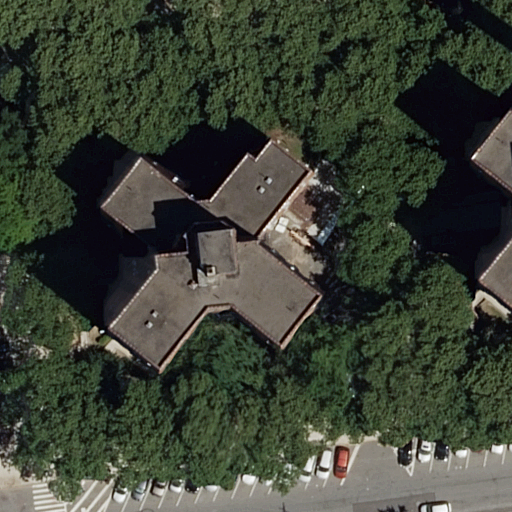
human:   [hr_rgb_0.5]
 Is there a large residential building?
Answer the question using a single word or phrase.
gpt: yes

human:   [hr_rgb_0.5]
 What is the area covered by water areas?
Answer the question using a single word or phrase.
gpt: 0m2

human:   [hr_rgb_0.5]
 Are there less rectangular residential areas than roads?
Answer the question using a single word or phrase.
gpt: yes

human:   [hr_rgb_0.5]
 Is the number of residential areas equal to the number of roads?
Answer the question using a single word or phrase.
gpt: no

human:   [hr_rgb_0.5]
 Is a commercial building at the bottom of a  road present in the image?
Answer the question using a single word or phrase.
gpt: no

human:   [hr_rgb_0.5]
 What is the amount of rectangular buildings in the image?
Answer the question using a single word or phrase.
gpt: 0

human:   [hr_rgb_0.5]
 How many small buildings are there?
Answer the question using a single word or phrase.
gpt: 0

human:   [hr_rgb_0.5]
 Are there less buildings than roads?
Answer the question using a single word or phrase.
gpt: yes

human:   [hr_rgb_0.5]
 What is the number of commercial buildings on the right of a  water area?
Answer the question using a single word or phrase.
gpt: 0

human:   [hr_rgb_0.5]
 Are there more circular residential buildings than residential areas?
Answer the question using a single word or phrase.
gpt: no

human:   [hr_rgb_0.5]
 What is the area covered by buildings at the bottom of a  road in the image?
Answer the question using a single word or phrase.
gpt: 1294m2

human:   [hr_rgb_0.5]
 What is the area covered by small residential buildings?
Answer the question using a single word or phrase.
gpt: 0m2

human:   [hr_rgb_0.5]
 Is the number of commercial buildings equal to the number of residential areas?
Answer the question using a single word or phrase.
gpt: no

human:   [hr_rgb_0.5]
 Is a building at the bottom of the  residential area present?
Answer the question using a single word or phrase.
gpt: yes

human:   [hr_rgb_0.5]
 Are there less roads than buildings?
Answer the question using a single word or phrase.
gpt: no

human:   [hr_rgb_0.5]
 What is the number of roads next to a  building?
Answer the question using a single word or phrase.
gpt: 6

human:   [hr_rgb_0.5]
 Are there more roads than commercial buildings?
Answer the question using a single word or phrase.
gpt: yes

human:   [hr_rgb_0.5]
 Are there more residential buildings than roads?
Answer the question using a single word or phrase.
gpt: no

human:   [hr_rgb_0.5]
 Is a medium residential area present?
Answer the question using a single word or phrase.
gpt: no

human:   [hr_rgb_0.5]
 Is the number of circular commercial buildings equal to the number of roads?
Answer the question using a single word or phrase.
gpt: no

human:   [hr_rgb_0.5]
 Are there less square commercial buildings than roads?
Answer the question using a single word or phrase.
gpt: yes

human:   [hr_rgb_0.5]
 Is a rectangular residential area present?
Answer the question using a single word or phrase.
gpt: yes

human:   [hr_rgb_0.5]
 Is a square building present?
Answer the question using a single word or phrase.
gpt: no

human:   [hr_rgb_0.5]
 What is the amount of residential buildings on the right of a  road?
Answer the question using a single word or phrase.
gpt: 2

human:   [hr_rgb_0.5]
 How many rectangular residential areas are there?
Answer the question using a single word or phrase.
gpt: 1

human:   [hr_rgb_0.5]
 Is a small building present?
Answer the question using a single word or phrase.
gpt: no

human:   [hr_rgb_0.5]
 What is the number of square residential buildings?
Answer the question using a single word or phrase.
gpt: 0

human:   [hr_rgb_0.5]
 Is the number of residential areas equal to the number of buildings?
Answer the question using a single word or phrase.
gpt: no

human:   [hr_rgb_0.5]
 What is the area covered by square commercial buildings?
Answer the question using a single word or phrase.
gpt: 0m2

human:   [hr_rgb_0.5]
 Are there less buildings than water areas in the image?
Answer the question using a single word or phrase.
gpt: no

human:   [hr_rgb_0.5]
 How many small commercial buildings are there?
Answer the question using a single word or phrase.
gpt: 0

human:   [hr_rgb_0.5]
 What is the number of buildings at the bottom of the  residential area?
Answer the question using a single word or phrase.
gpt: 2

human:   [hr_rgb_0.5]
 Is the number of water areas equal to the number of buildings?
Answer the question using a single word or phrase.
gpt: no

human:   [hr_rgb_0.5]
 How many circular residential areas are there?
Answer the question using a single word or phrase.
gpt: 0

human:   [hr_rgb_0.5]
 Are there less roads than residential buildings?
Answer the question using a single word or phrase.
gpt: no

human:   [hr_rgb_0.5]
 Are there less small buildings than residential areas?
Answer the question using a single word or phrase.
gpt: yes